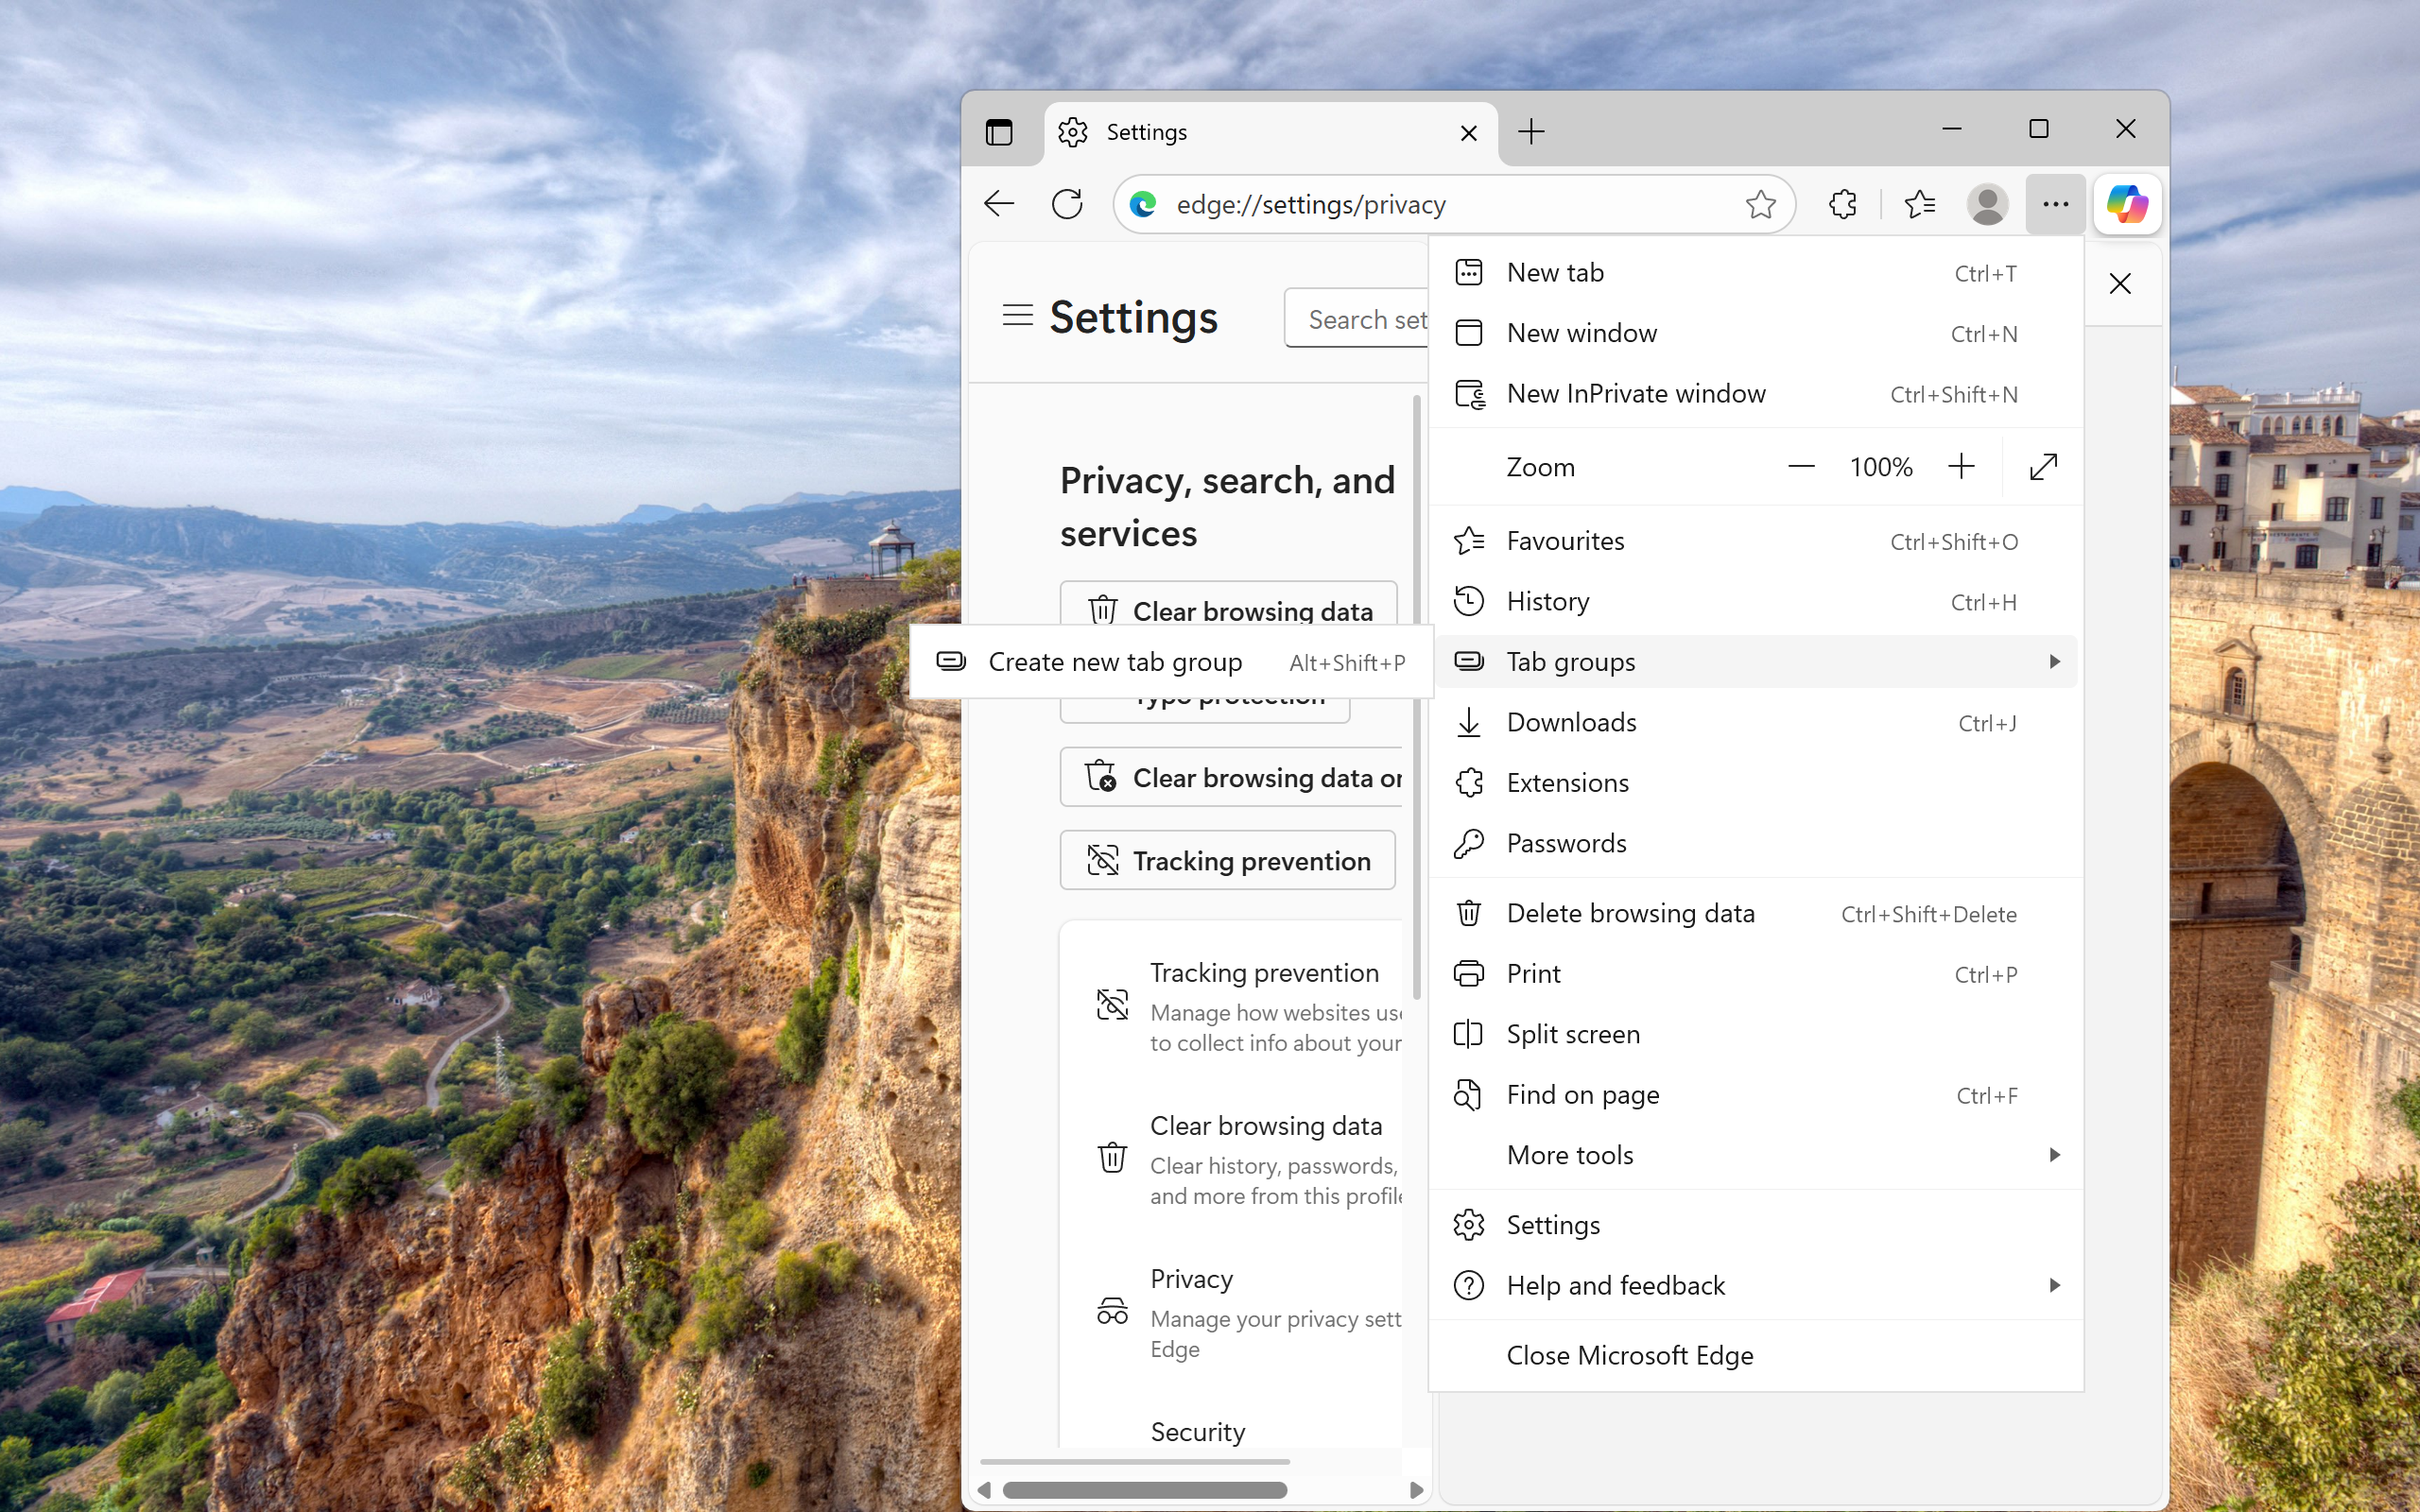
UI elements on screen:
"Desktop - window"
"window"
"System - menu bar - Contains commands to manipulate the window"
"System - menu item"
"window"